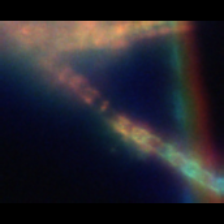
Taxon: Diatom_aggregate
Group: Diatoms